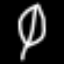
Label: leaf